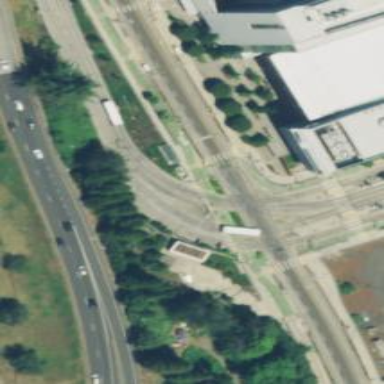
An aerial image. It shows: Tram level crossing on railway.